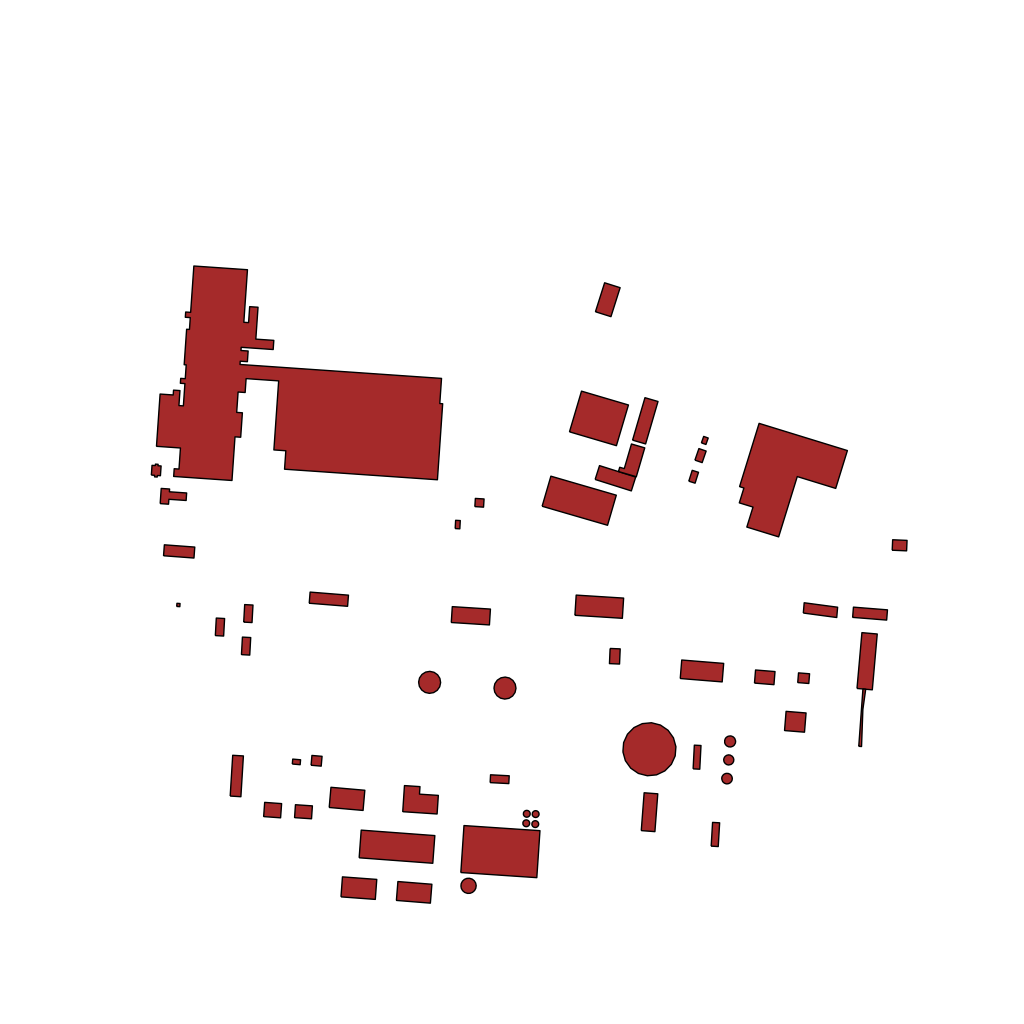
Tags: overhead vector_map, industrial, recreation, residential, special, individual_rise, low_rise, density_1, Facility, 1.0 km²